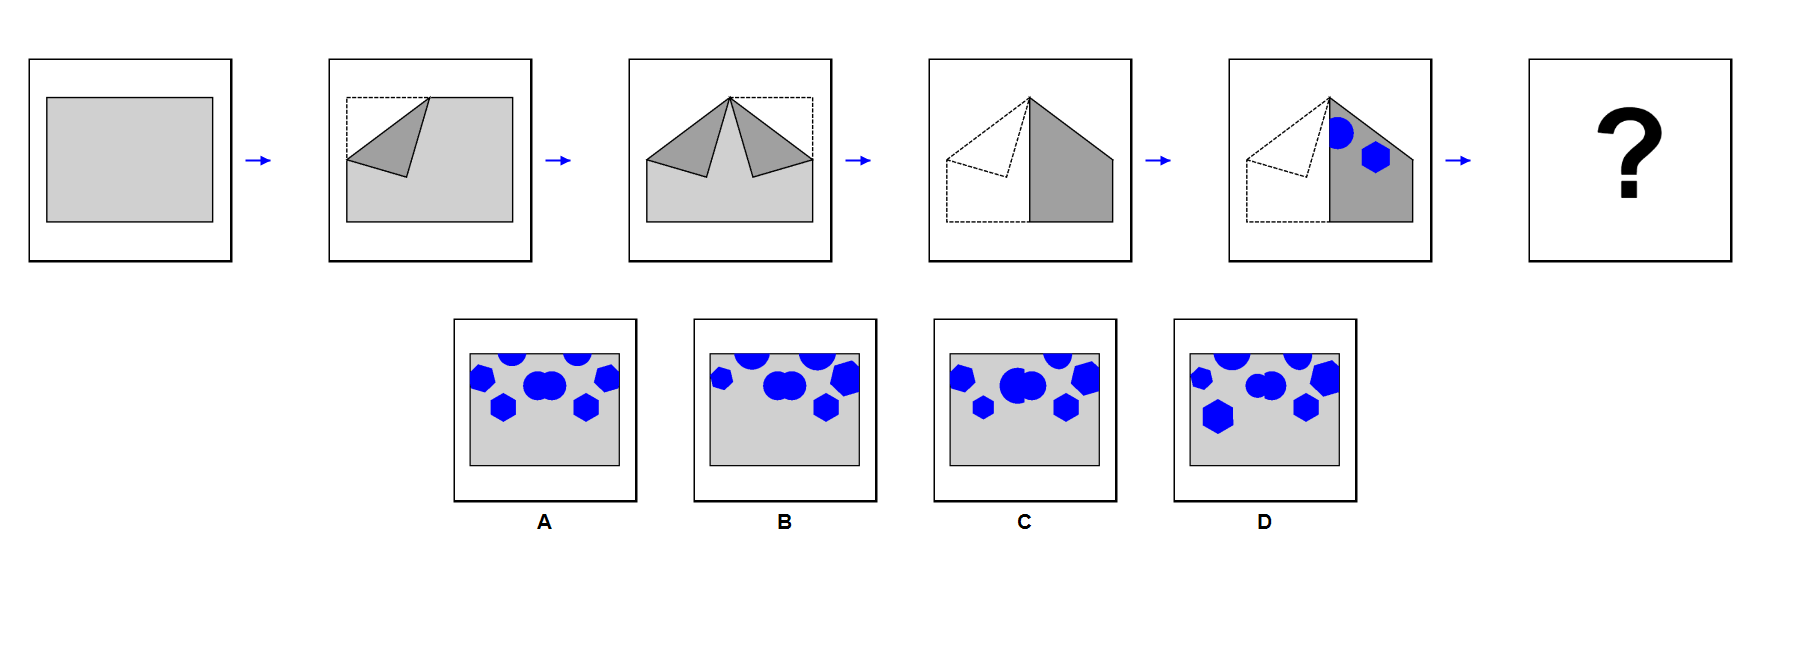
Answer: A